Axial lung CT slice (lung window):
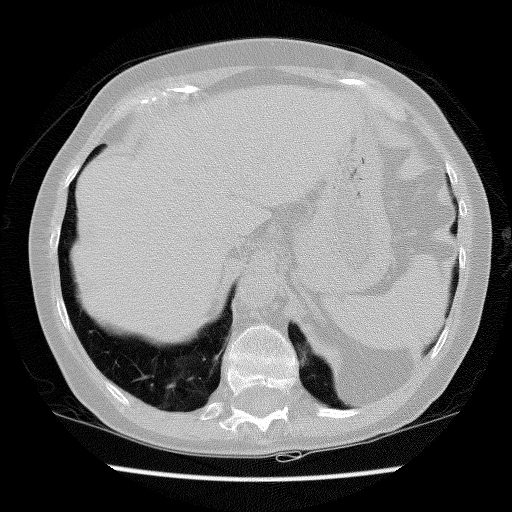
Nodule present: no